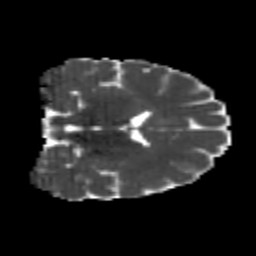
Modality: MD
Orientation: coronal
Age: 22
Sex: female
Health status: healthy
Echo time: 0.074 s